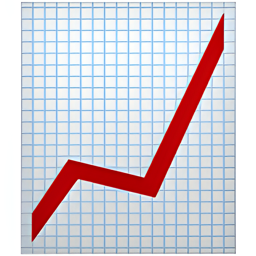
Name: chart with upwards trend
Emoji: 📈
Group: Objects
Sub-group: office